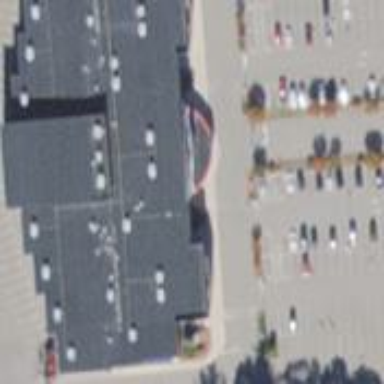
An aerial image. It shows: Cinema building.